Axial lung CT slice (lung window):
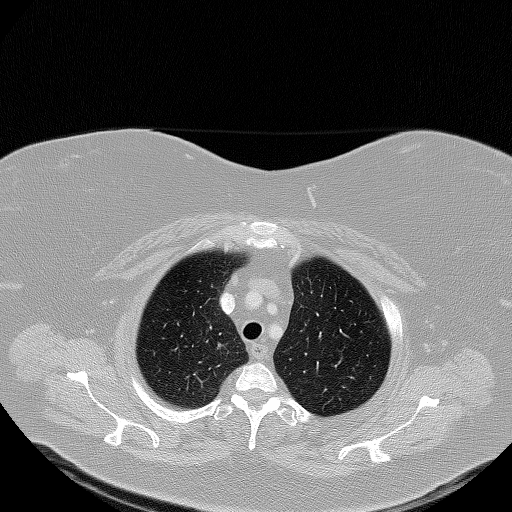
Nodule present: no